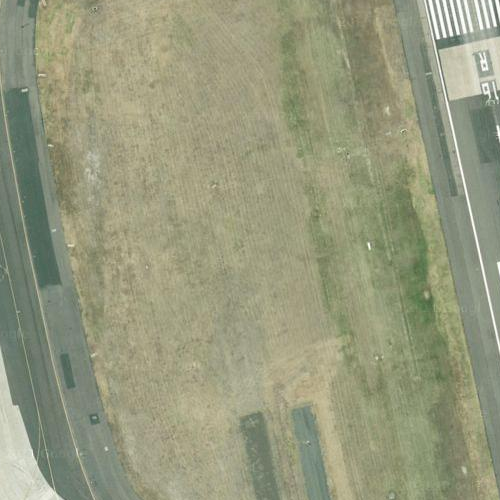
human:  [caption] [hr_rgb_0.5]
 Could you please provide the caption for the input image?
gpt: There is a lawn separate two straight parallel runways .

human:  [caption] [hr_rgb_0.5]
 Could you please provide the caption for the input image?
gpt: Two straight white runways with white marking lines on are parallel to each other .

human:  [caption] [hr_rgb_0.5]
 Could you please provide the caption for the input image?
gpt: Two straight runways are parallel to each other while some white marking lines on them .

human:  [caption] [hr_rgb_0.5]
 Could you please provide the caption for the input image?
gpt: Two straight runways separated by a lawn are parallel to each other .

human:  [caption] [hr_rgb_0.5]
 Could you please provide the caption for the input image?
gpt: There are some white marking lines on two parallel straight runways .